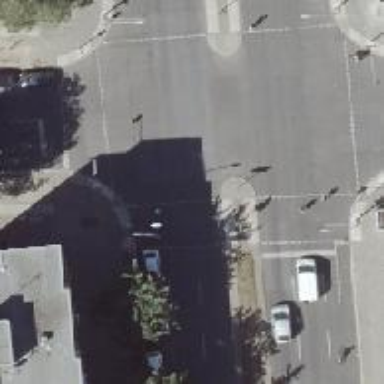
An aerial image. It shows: Road crossing with traffic signals.